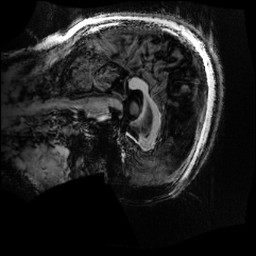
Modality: MP2RAGE
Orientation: sagittal
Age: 20
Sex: female
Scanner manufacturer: siemens
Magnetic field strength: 6.98 T
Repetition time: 6 s
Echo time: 0.00283 s